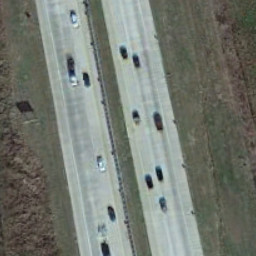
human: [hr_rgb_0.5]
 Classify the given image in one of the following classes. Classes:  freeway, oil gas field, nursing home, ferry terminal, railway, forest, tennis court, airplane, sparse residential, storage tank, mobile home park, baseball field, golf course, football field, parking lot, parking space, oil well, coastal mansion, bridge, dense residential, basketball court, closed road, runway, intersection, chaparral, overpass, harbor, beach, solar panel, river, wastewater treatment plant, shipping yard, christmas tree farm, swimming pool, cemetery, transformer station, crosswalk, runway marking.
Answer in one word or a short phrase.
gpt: freeway